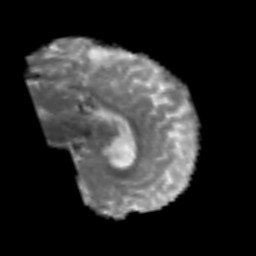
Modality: MD
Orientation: sagittal
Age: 43
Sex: male
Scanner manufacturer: siemens
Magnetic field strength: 3 T
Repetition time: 6.1 s
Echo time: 0.101 s